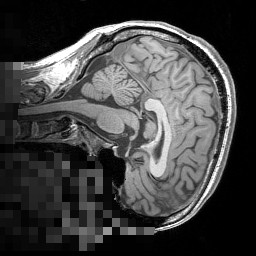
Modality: T1w
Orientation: sagittal
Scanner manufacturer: siemens
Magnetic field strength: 3 T
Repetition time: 1.5 s
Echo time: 0.00291 s